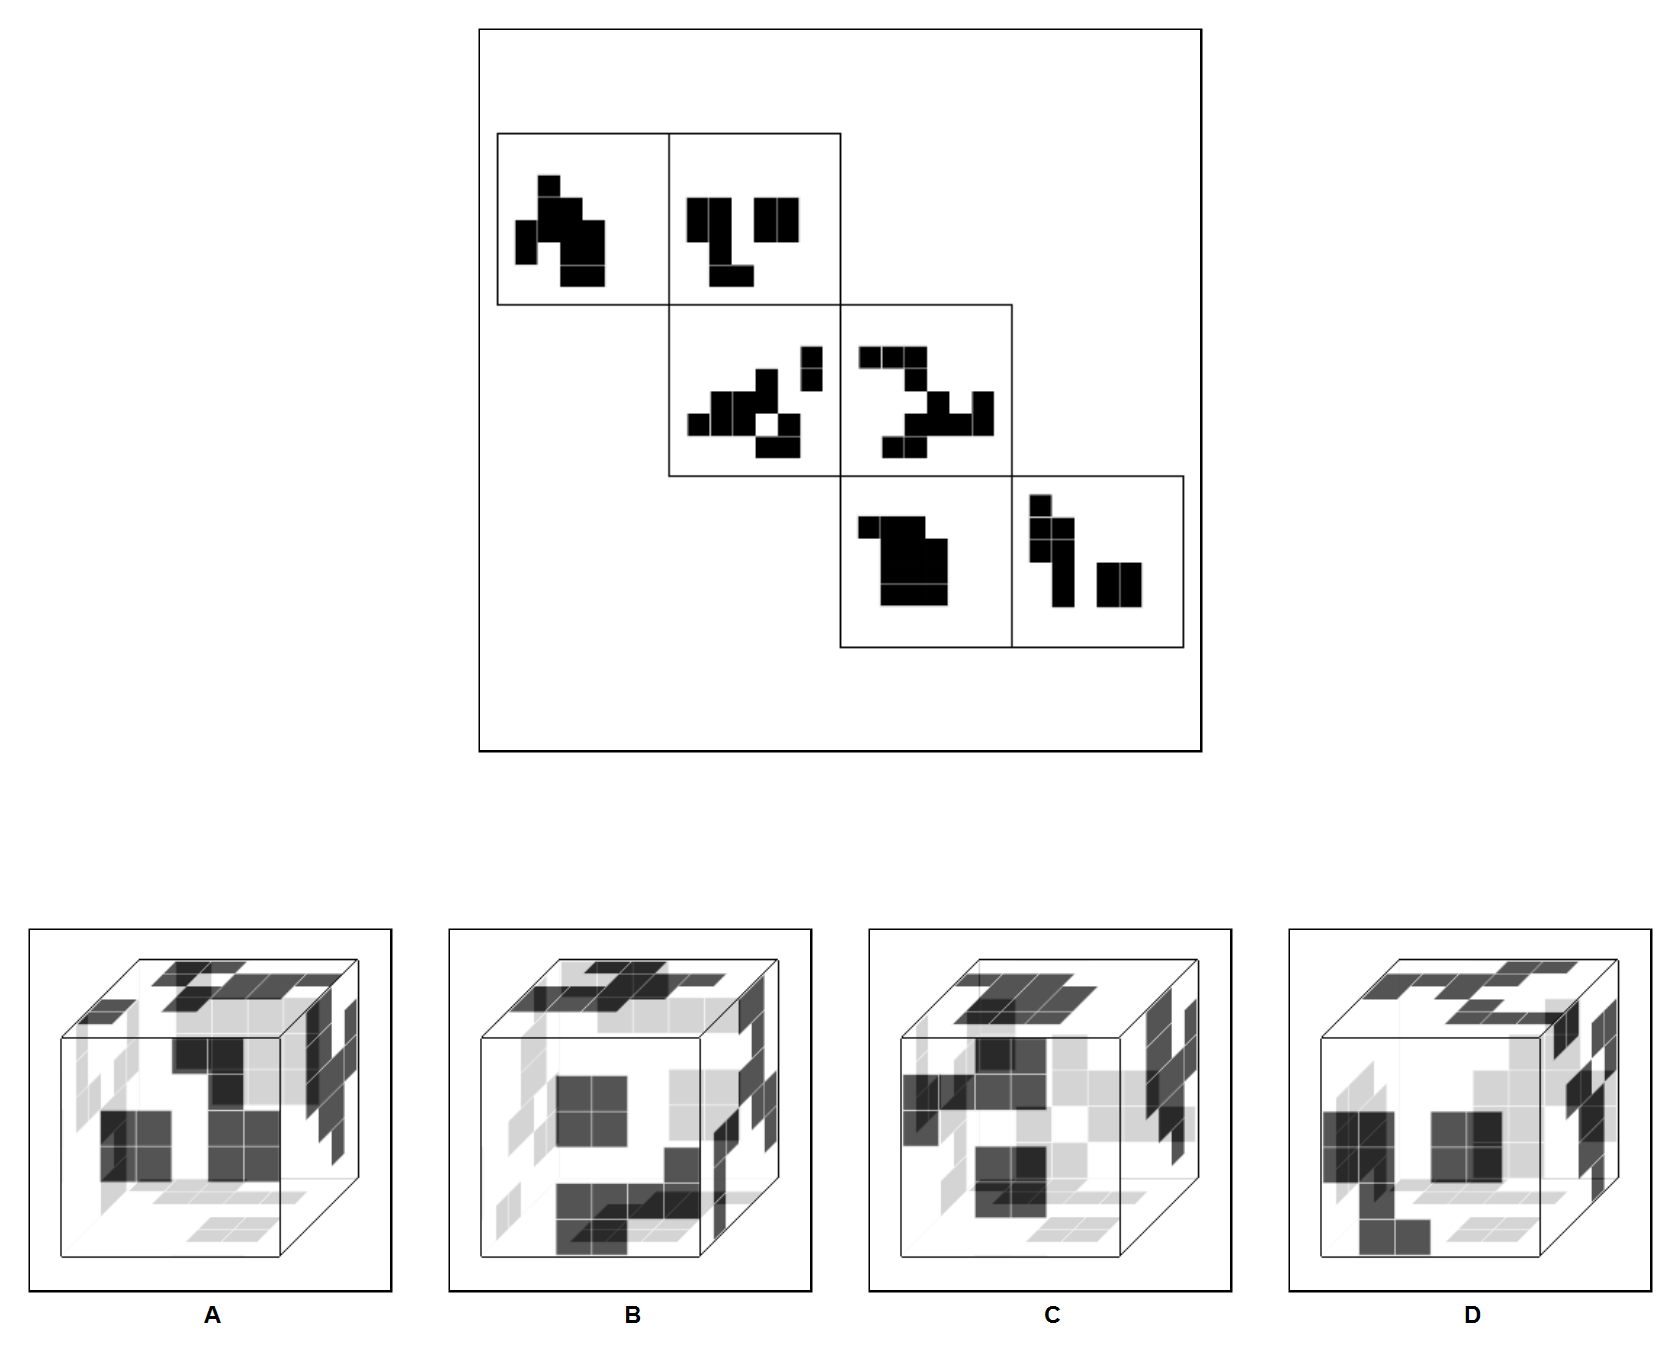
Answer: A